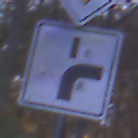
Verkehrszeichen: VerlaufVorfahrtsstrasse8
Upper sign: Vorfahrtsstrasse
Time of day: Night
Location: Outdoor (Suburban)
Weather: PartlyCloudy
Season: NotSpecified
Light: Artificial